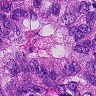
Metastatic tissue present: yes